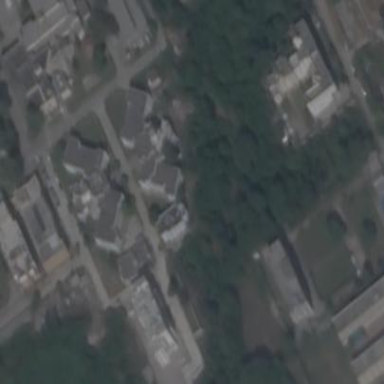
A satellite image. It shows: University.